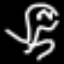
Label: frog